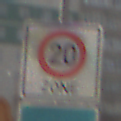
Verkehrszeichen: BeginnZone20
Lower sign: Sackgasse
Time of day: MorningAfternoon
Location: Outdoor (Urban)
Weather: PartlyCloudy
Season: NotSpecified
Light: Natural